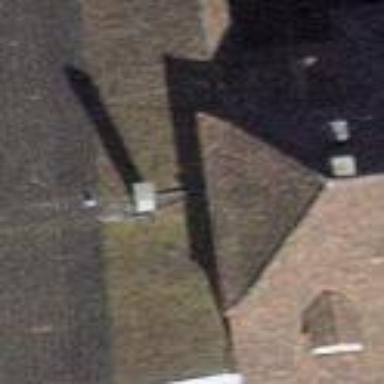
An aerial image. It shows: Building with tile roof.